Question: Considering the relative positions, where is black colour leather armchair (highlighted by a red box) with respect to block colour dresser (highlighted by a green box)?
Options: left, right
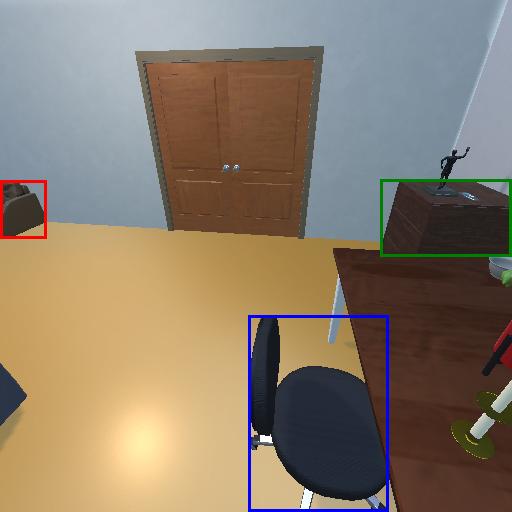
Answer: left